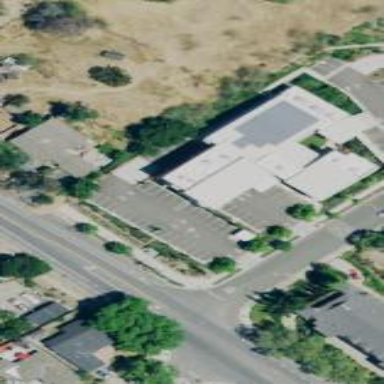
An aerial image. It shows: Commercial building.